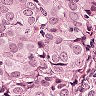
Metastatic tissue present: yes